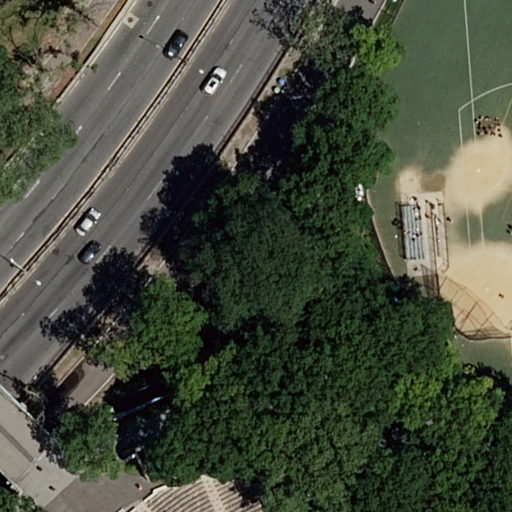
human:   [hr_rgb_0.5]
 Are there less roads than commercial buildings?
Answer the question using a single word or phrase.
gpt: no

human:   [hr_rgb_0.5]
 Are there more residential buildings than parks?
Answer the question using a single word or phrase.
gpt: no

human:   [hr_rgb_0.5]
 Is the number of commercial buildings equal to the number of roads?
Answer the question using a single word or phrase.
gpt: no

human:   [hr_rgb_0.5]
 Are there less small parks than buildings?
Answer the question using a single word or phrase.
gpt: yes

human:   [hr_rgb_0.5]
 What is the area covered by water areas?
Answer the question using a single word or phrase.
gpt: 0m2

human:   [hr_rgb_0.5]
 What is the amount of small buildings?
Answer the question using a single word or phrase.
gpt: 0

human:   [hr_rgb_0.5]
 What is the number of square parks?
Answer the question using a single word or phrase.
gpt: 0

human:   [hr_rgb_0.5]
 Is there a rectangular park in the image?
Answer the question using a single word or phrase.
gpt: yes

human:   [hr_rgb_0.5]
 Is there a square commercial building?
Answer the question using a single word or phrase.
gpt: no

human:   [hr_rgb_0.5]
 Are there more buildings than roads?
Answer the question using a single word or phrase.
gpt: no

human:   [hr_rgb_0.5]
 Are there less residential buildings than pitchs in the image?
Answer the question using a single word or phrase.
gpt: yes

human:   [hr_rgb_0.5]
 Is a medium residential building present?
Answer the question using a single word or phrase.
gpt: yes

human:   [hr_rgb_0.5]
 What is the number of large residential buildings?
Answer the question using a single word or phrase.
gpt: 0

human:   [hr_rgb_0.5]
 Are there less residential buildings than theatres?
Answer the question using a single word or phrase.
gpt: no

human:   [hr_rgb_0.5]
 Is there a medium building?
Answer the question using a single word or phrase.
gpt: yes

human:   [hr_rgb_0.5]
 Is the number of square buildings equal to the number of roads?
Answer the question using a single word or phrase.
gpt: no

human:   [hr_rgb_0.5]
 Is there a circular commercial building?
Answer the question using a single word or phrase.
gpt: no

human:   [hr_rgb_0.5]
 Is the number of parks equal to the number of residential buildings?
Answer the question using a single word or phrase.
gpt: no

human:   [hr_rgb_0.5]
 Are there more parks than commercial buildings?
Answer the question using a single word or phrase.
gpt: yes

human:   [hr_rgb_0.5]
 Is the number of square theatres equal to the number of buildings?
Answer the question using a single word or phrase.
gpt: no

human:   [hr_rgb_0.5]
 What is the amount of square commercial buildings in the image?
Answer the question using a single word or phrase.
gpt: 0

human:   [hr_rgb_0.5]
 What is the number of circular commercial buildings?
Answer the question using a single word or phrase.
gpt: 0

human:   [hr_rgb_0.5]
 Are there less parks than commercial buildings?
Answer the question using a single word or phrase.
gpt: no

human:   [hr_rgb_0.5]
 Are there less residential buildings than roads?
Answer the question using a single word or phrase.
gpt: yes

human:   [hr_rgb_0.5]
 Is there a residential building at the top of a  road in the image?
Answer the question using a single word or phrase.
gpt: no

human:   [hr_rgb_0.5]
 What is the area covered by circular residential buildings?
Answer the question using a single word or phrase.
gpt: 0m2

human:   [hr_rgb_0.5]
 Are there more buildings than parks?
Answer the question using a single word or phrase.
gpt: no

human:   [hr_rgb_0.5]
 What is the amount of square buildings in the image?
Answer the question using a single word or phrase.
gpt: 0

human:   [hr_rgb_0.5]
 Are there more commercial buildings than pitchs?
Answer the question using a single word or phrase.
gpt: no

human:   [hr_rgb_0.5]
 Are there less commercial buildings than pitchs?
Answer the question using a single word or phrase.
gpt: yes

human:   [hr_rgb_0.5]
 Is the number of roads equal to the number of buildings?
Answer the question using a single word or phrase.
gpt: no

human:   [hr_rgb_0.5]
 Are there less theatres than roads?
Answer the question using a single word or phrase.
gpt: yes

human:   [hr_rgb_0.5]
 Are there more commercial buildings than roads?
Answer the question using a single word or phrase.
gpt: no

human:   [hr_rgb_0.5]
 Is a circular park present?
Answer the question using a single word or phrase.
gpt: no

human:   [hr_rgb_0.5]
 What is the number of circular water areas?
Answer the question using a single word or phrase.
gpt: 0

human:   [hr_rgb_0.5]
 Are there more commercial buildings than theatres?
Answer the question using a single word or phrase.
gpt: no